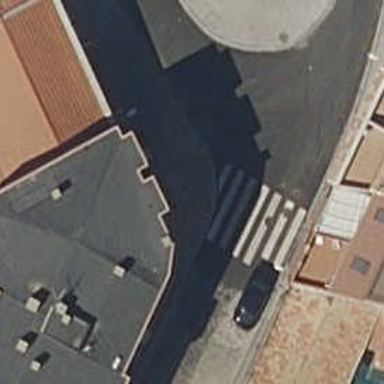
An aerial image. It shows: Footway crossing with marked asphalt surface.